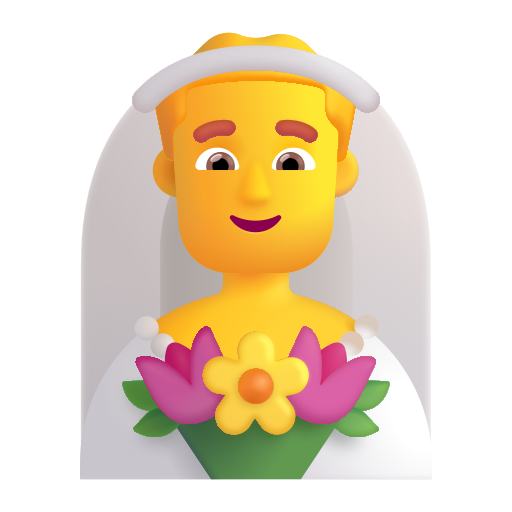
man with veil color default